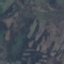
Land use / land cover: HerbaceousVegetation